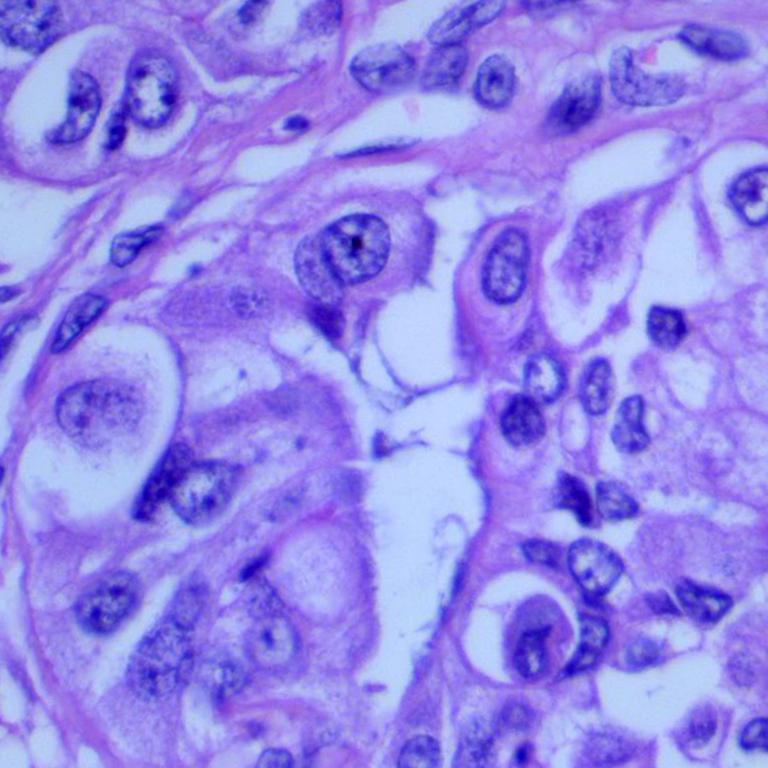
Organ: lung
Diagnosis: adenocarcinomas